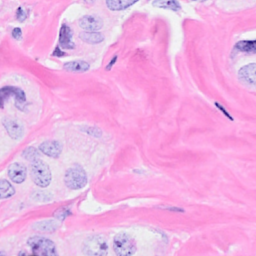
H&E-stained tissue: Breast